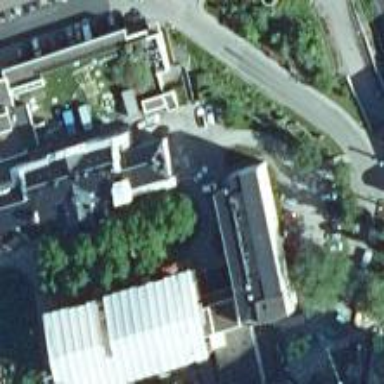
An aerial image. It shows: Hospital building.